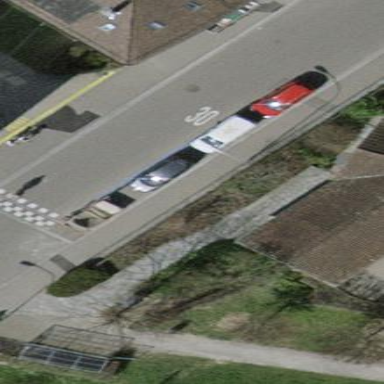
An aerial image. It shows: Parking lane for vehicles.